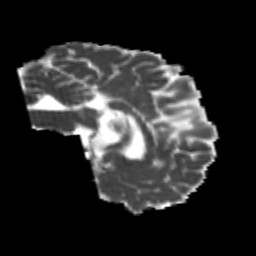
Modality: MD
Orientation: sagittal
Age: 24
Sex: male
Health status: healthy
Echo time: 0.074 s